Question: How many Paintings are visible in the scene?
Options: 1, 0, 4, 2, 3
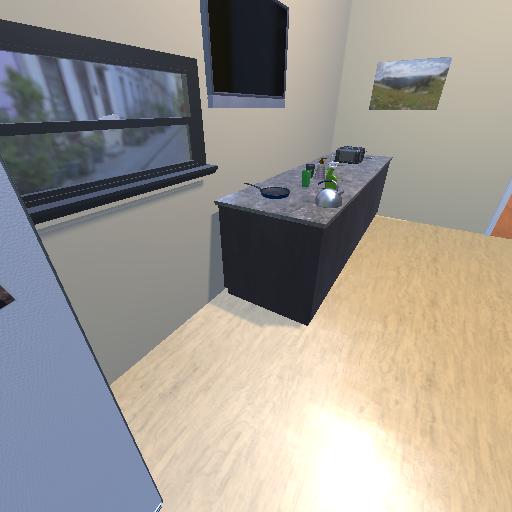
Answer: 1